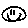
Label: smiley face